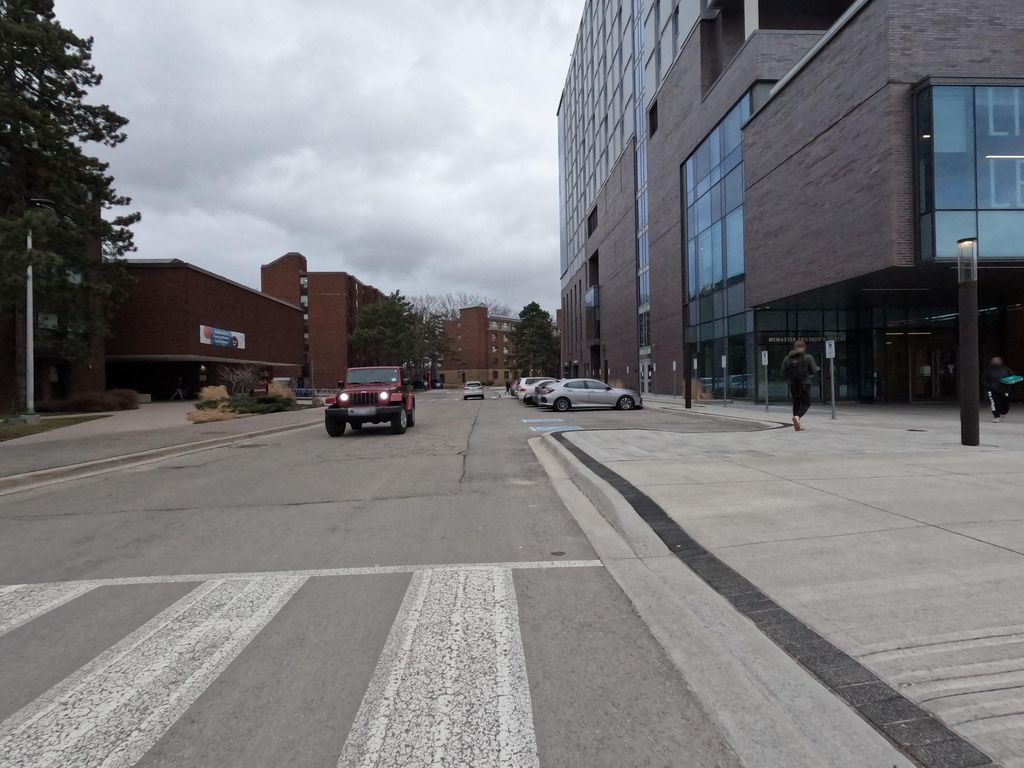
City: hamilton